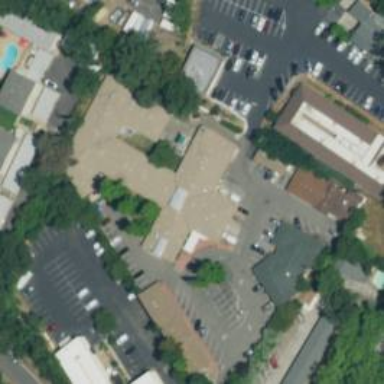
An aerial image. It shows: Healthcare facility identified as hospital.